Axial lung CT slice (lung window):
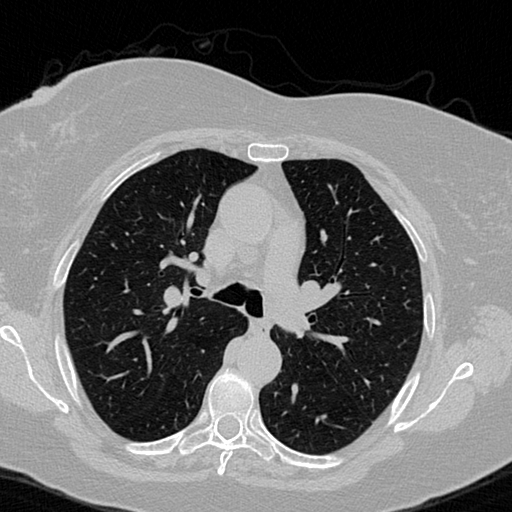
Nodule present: no